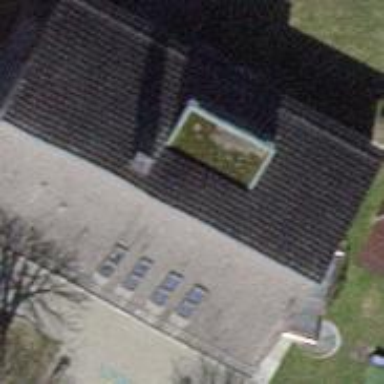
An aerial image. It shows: Kindergarten building.